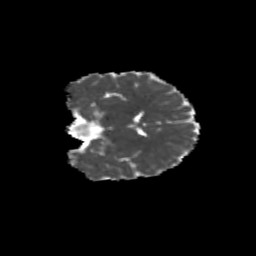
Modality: MD
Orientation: coronal
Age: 8
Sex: male
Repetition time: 9.512 s
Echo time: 0.089 s